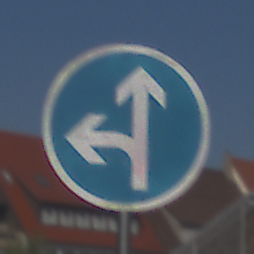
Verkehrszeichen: VorgeschriebeneFahrtrichtungGeradeausOderLinks
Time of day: MorningAfternoon
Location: Outdoor (Urban)
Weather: Clear
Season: NotSpecified
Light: Natural